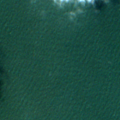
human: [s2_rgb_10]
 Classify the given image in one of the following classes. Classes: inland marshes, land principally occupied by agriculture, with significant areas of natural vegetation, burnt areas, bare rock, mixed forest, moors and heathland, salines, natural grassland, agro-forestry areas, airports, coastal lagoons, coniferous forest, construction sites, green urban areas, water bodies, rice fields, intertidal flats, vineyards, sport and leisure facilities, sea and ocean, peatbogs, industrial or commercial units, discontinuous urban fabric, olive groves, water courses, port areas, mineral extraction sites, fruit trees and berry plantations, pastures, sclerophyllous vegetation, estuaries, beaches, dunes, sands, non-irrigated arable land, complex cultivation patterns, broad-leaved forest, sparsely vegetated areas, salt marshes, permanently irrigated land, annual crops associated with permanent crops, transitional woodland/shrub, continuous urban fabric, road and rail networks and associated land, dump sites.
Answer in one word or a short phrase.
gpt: sea and ocean